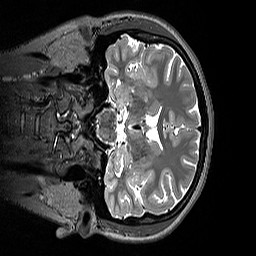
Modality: T2w
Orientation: coronal
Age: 21
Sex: female
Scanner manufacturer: siemens
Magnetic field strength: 3 T
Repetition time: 3.2 s
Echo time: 0.412 s